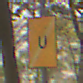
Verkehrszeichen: EndeUmleitung
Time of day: Midday
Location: Outdoor (Nature)
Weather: Overcast
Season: NotSpecified
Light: Natural